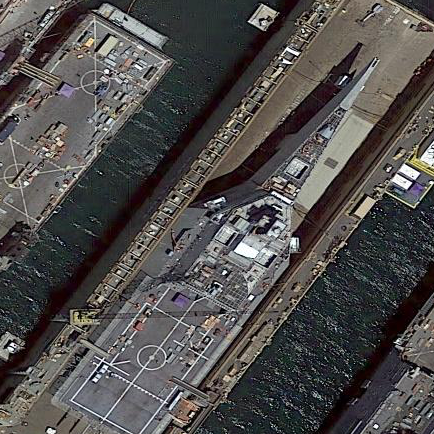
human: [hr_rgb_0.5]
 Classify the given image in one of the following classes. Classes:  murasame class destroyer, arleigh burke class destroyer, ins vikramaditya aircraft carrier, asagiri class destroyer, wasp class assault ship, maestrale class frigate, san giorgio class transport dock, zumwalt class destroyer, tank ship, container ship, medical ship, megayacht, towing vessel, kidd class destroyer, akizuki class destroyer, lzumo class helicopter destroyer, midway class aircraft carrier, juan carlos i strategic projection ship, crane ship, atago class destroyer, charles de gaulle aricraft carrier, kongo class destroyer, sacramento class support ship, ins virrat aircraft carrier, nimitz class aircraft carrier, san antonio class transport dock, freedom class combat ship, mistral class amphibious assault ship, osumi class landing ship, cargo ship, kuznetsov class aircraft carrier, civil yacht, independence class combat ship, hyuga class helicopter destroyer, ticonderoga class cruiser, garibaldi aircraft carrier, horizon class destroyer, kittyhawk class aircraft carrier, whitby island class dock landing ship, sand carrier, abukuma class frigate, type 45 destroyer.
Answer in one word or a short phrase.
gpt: Independence class combat ship